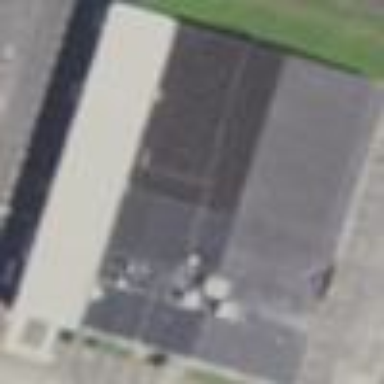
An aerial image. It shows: Building with bowling alley inside.